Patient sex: F
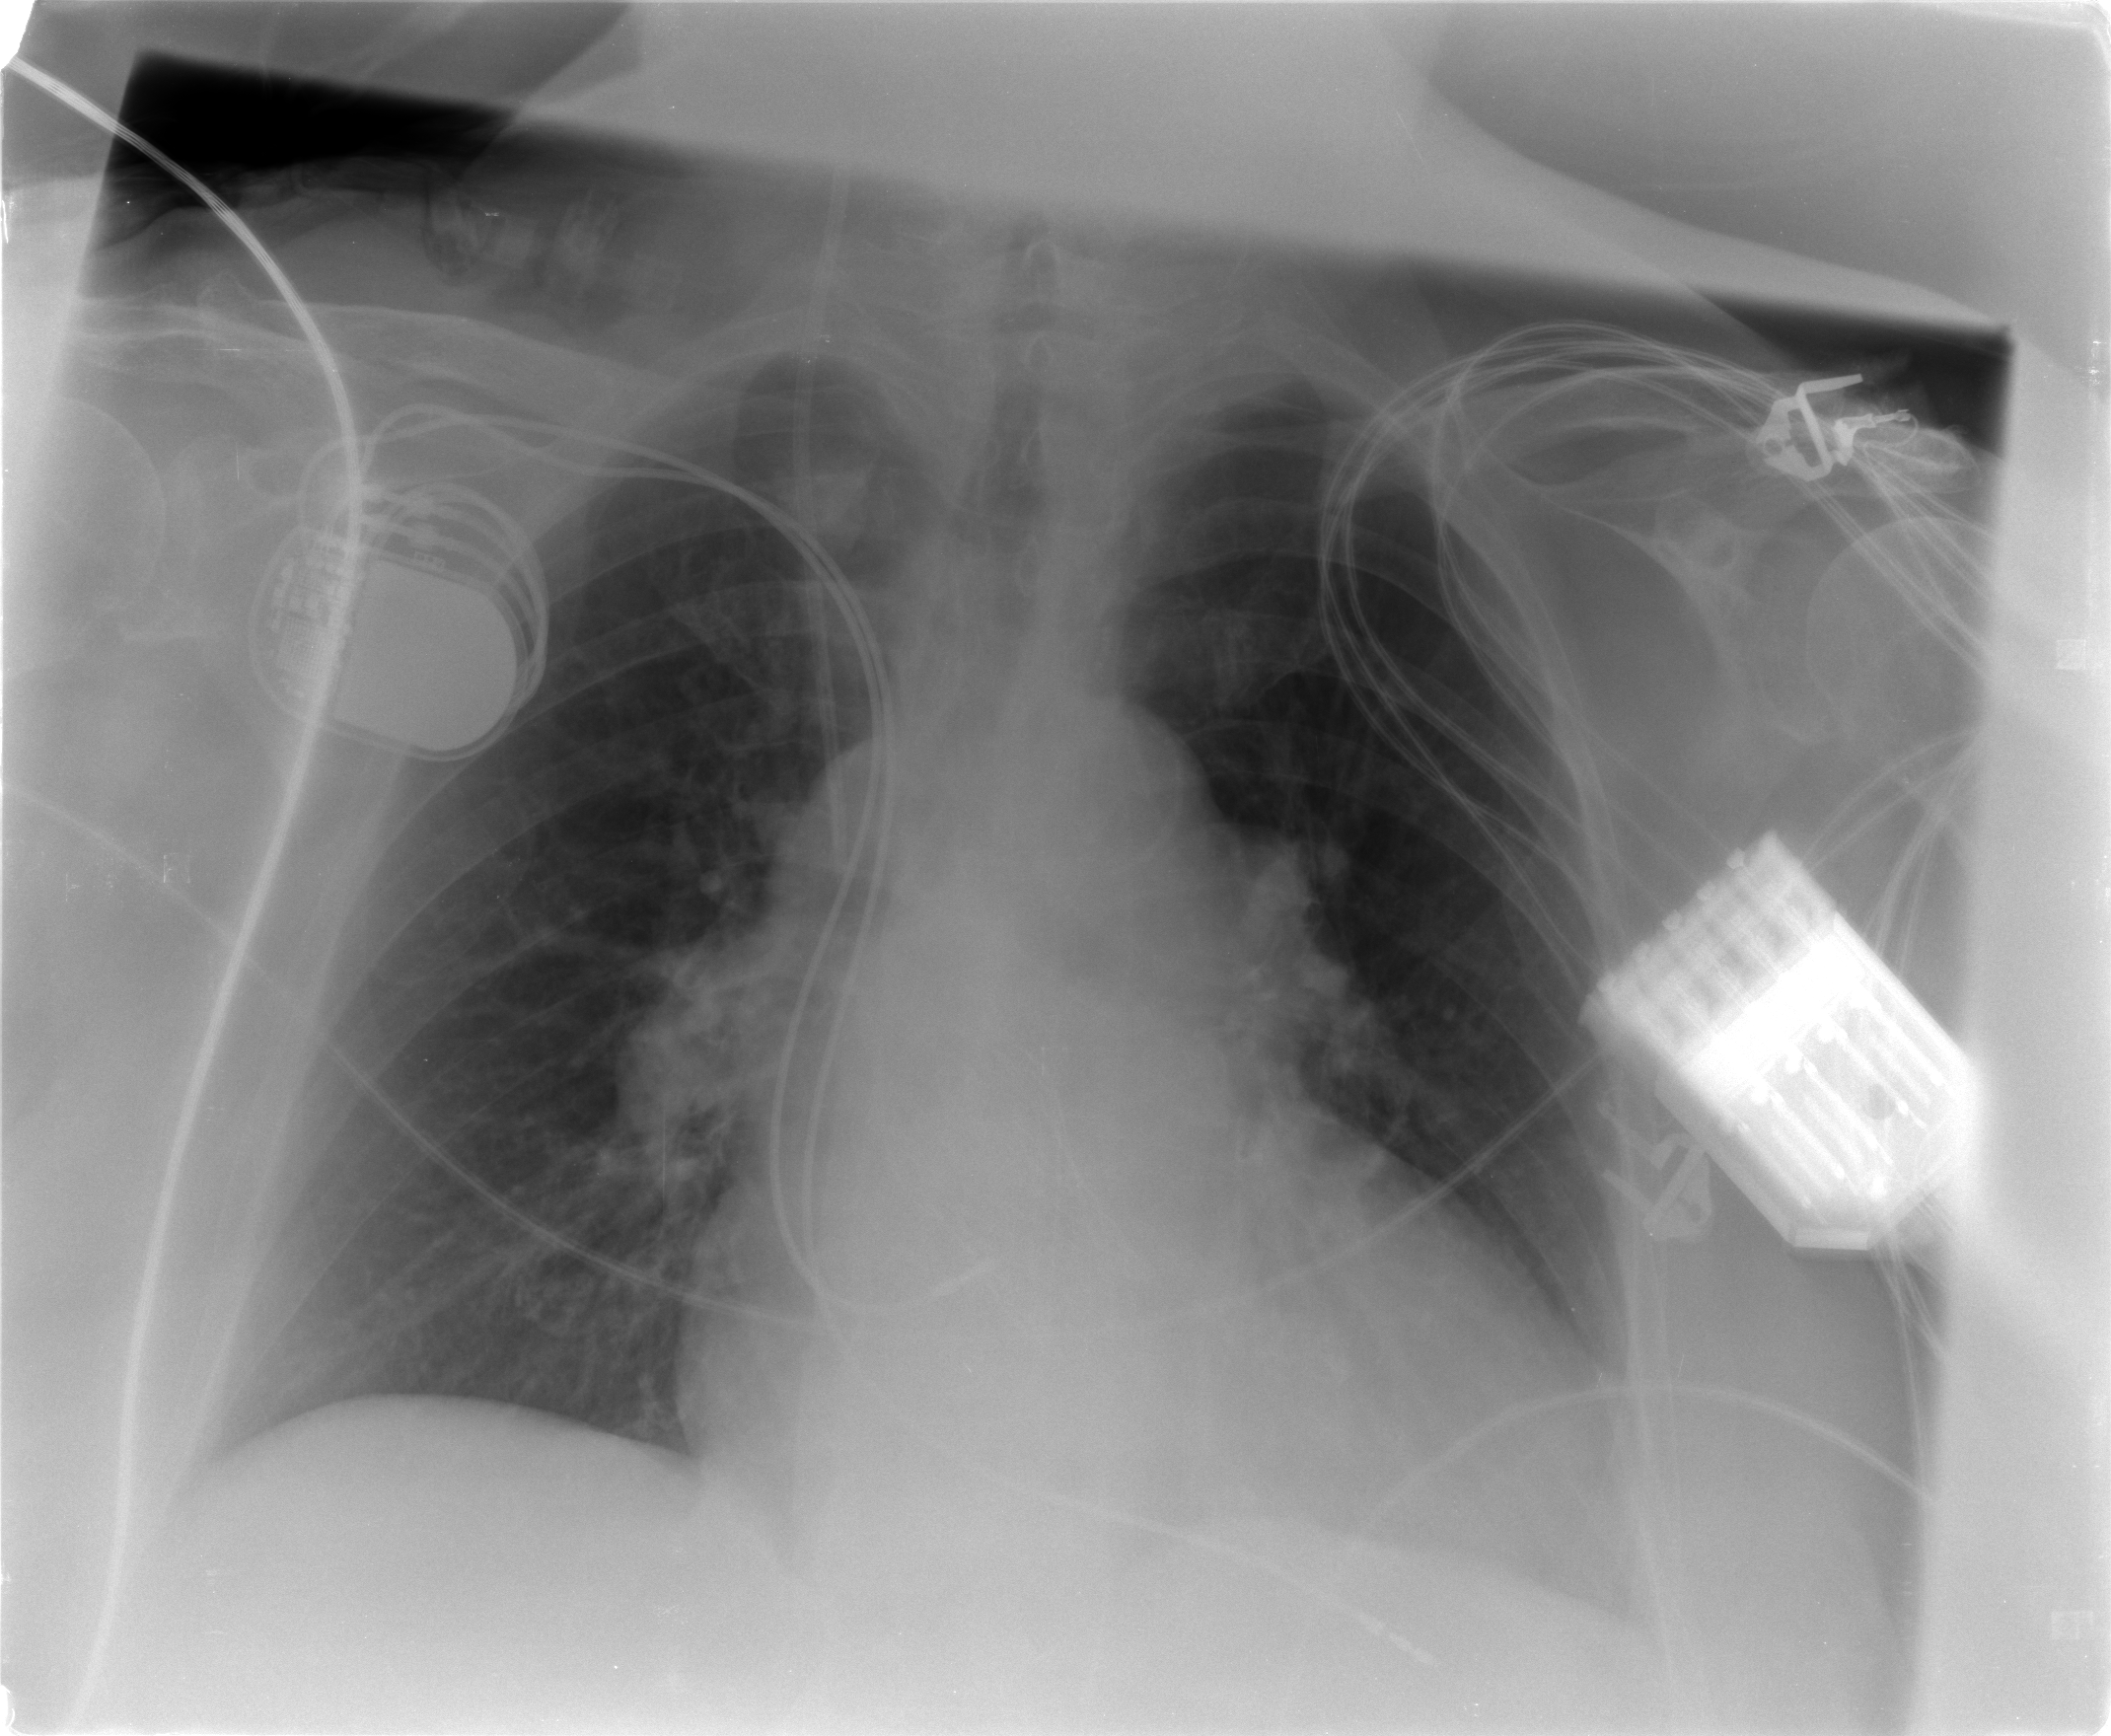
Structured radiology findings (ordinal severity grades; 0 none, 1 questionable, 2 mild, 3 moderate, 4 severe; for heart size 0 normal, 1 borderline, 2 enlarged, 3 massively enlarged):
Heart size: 2
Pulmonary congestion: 1
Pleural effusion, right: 0
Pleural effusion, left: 1
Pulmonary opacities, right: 0
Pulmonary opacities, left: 0
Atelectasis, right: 0
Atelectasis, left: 2